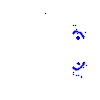
Particle: kaon